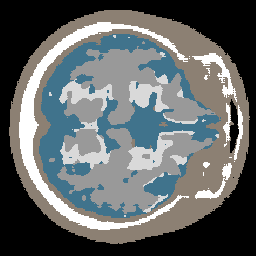
Label: no_lesion